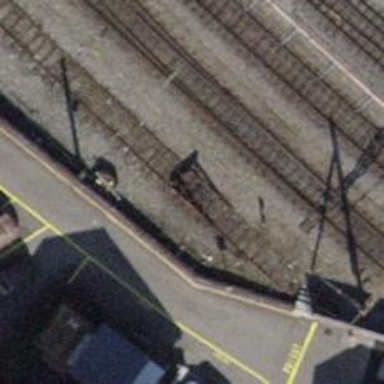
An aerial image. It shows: Railway buffer stop.